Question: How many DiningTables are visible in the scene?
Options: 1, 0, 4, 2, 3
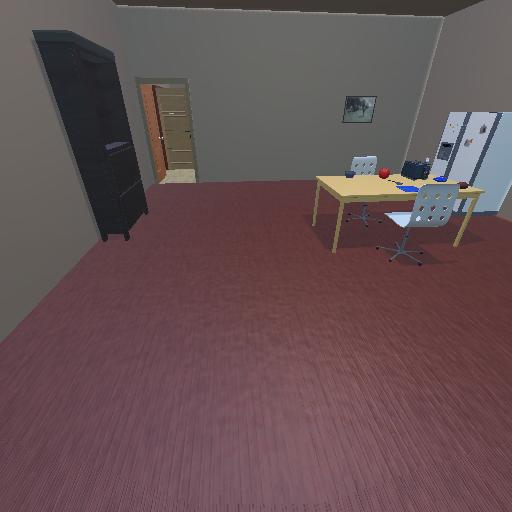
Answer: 1